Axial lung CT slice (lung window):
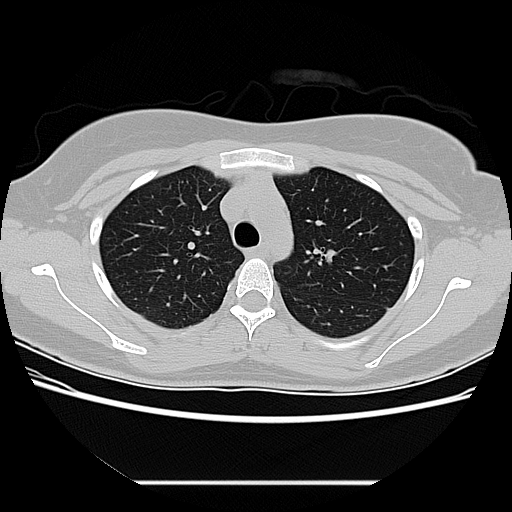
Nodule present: no